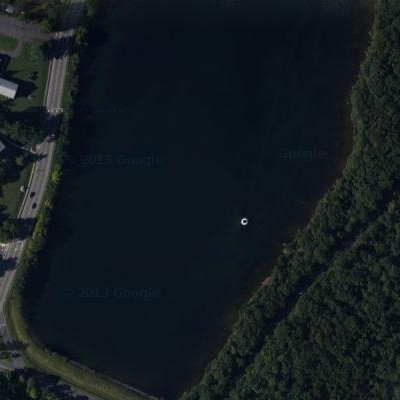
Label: RiverLake